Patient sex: M
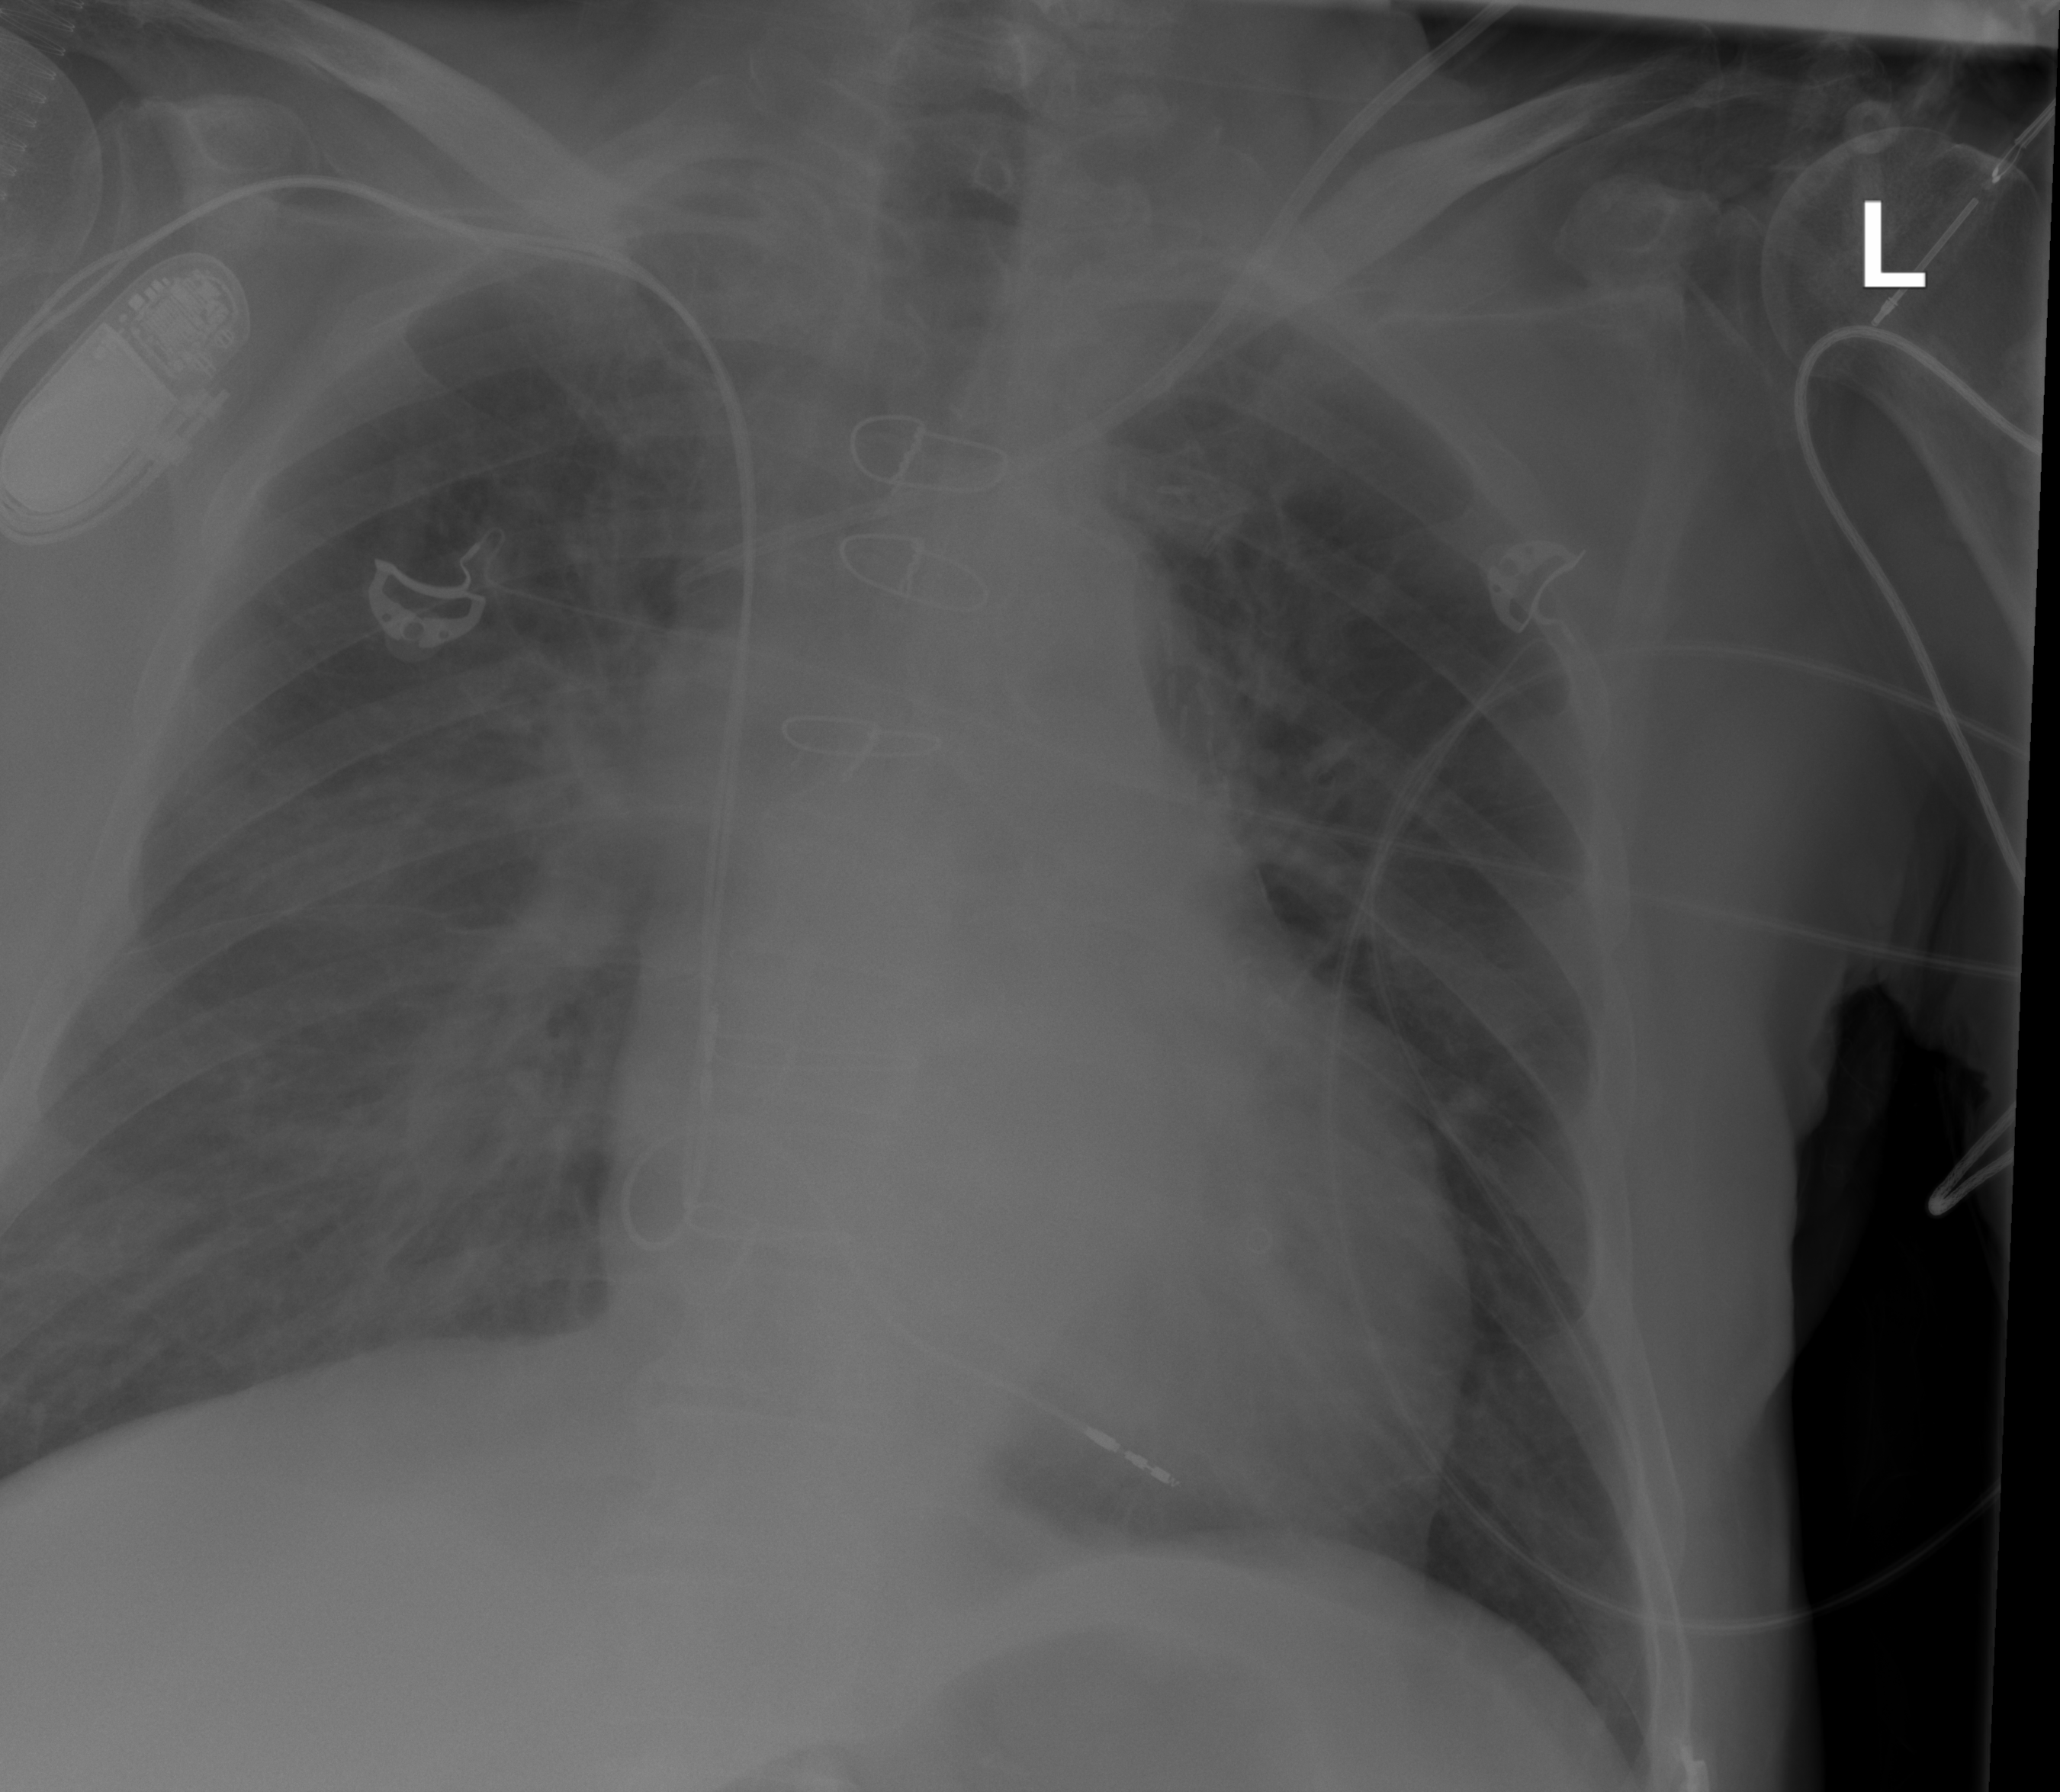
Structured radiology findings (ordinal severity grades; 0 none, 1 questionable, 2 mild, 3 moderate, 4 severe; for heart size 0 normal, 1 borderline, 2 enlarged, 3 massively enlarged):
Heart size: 0
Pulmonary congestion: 0
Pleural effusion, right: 0
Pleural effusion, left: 0
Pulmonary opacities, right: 2
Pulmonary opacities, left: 0
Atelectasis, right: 2
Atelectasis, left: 2